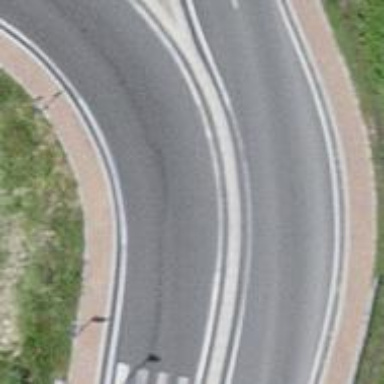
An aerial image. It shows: Bus stop along the road.